Question: I am working on a phonegap application for IOS and I came across a problem.
Every time I open the keyboard and to close it it leaves a large white block on my screen.
As you can see in the gif above it is easily repairable by exiting the keyboard using the "done" button, but I like to have the same behavior when tapping on "zoek dossiers" for instance..
I think this is something that has to be solved in the xCode files instead of the html but here is my page anyway.
'''
<!DOCTYPE html>
<html lang="nl">
<head>
<meta charset="utf-8">
<meta name="viewport" content="width=device-width, height=device-height, initial-scale=1.0, maximum-scale=1.0, target-densityDpi=device-dpi" />
<script src="js/jquery-1.11.0.min.js"></script>
<script src="js/assyst_app.js"></script>
<link rel="stylesheet" href="CSS/style.css" type="text/css" />
</head>
<header>
<nav class="cbp-spmenu cbp-spmenu-vertical cbp-spmenu-left transitions" id="cbp-spmenu-s1">
<a id="su">Instellingen<span id="navIcon" class="icon-cog"></span></a>
<a id="lo">Log uit<span id="navIcon" class="icon-logout"></span></a>
</nav>
<div class="navBar">
<button class="navBut bgCol" id="showLeft" ><span class="icon-menu"></span></button>
<div id="content"></div>
</div>
</header>
<body onLoad="onLoadHolder()">
<div id="art">
<article id="relCont"> <!-- Phone -->
<form id="dossier-zoek">
<input type="text" id="sea" name="search" class="regTXTBOX brdrCol" placeholder="Zoek">
<button id="searchDos" class="bgCol">Zoek dossiers</button>
</form>
<h2 id="title" style="position:fixed; width:100%;" class="brdrCol txtCol">$!template.dossiers.list_title</h2>
<div id="list" class="listDos">
<table class="defTABLE">
#foreach($row in $template.dossiers.data.records)
<tr class="defTR">
<td class="defTD">$!row.dossiernummer_c</td>
<td class="defTD">$!row.inzake_c</td>
<td class="defTD tableLink"><div class="icon-gt txtCol" id="$!row.dossier_id"></div></td>
</tr>
#end
</table>
</div>
</article>
</div>
<script>
$(document).ready(onShowHolder());
</script>
</body>
</html>
'''
Does anyone know how to solve this problem? I tried adding the meta tags for scaling but it didn't help. I am using phonegap to build this app.
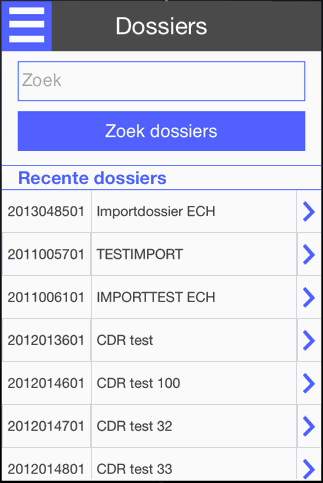
Answer: It turns out this was a bug in IOS, since I updated my devices to IOS 8 it works way better.
The white block still shows up, but just for half a second and then it disappears again.